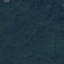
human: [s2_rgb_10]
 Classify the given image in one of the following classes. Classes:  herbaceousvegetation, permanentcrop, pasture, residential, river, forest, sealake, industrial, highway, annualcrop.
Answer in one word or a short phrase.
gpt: Forest